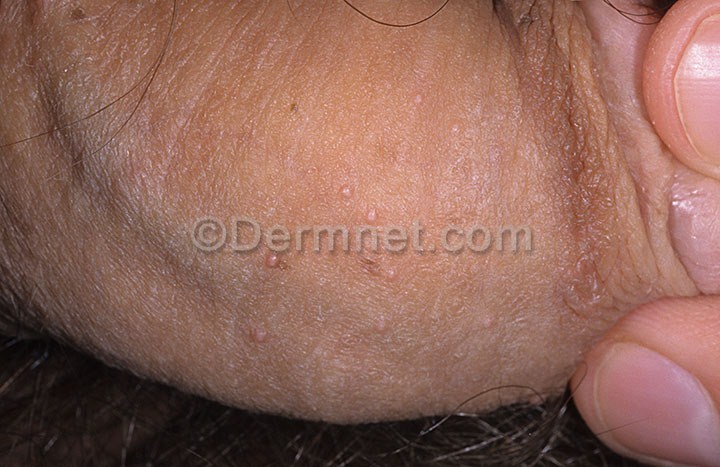
Disease: Warts Molluscum and other Viral Infections